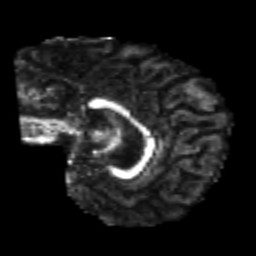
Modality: FA
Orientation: sagittal
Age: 21
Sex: female
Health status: healthy
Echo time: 0.074 s